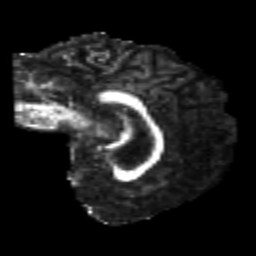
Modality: FA
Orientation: sagittal
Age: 25
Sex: male
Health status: healthy
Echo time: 0.074 s